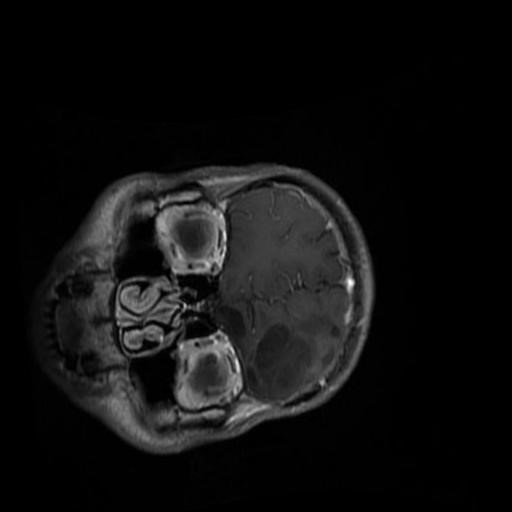
Label: brain_glioma